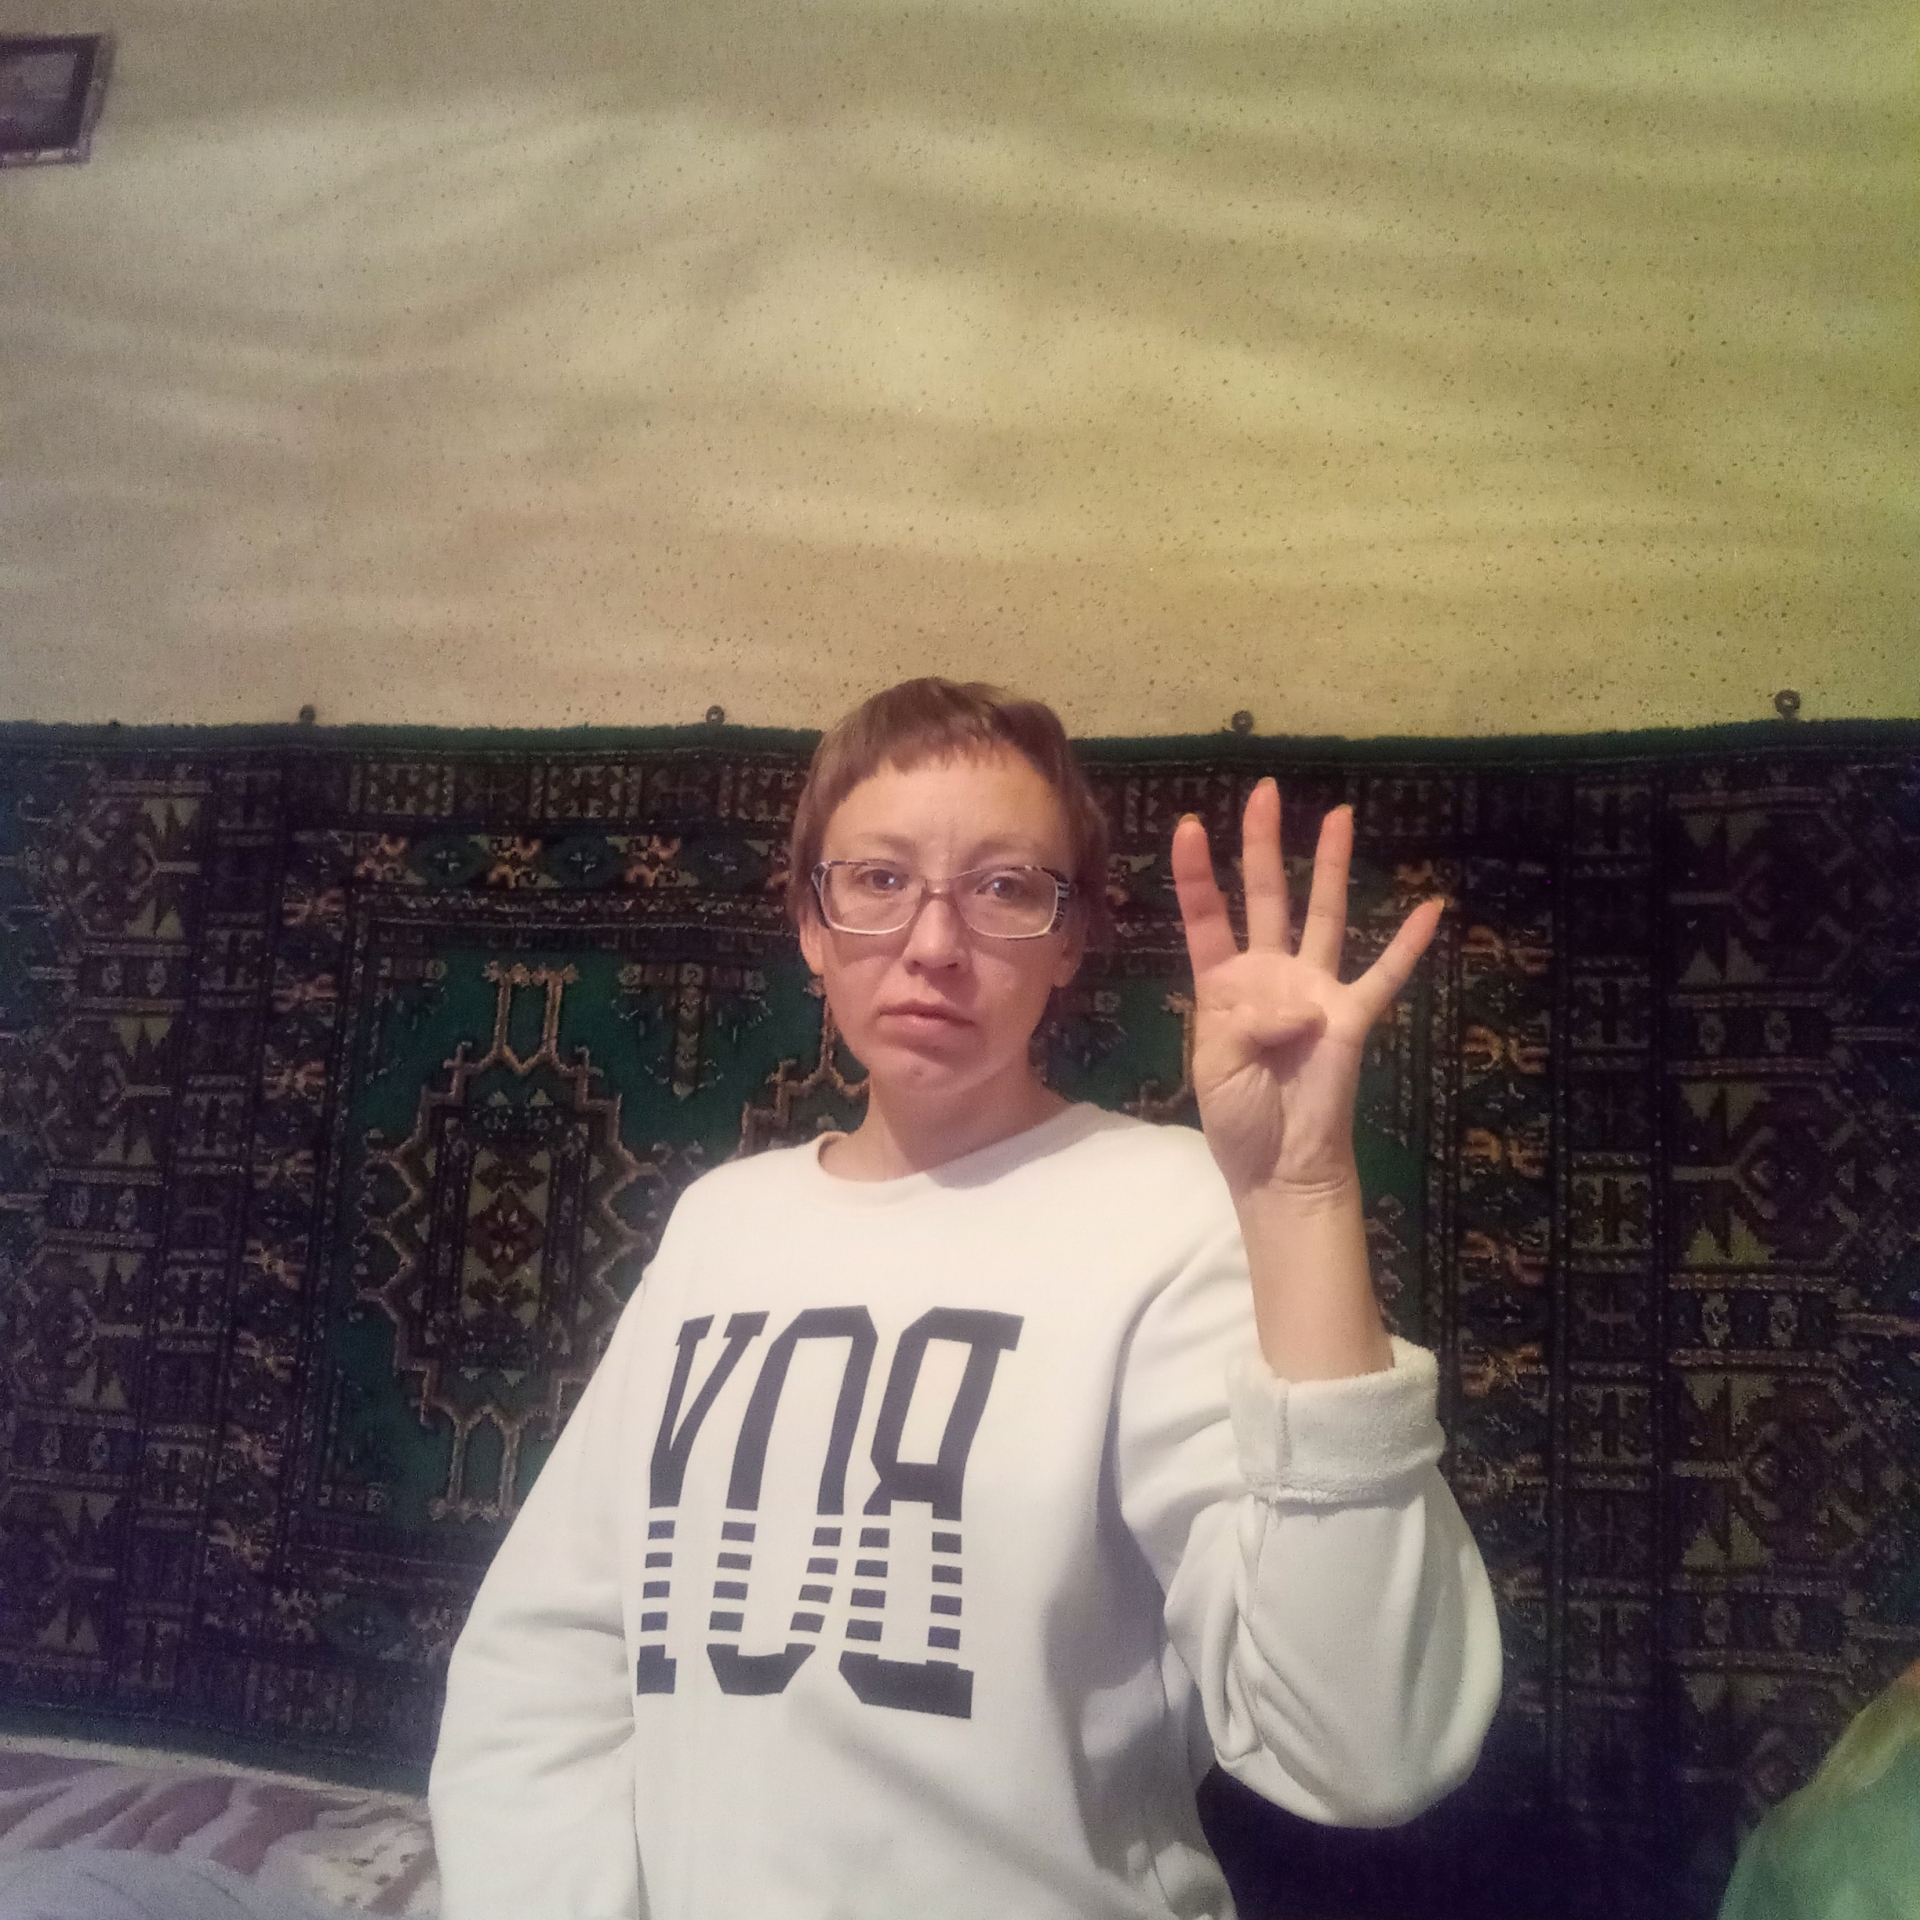
Label: noise